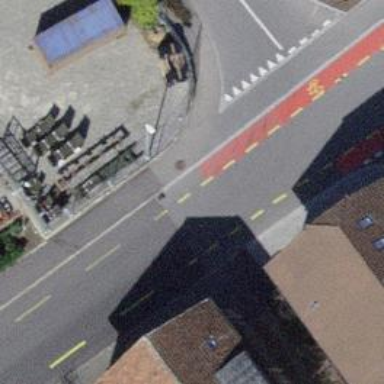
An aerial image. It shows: Uncontrolled zebra crossing on the road.